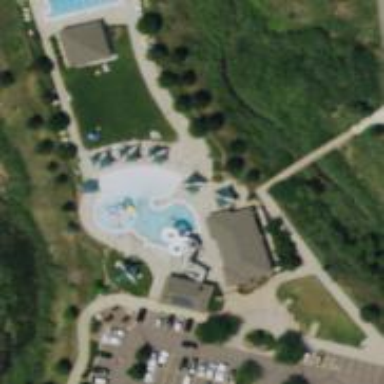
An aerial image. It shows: Water slide attraction.